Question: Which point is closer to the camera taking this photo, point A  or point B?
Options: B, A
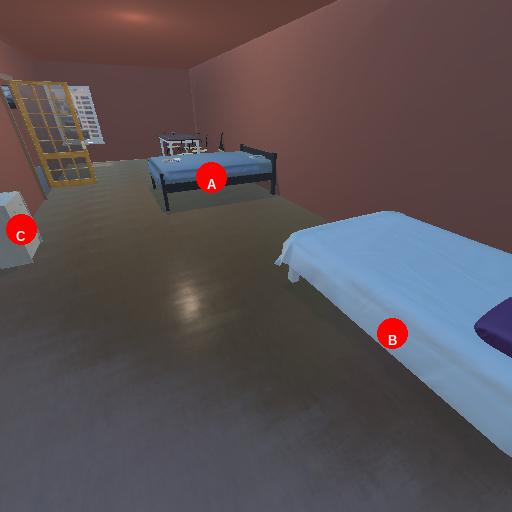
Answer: B